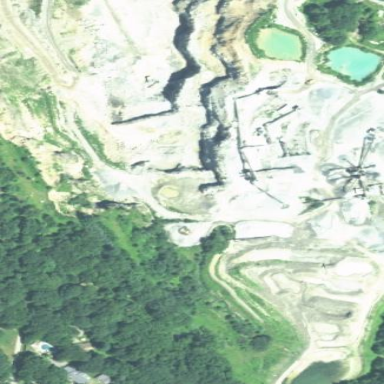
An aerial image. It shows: Quarry that is man-made.